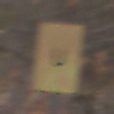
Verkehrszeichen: AnkuendigungOderFortsetzungUmleitungOhnePfeilsymbol
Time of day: Midday
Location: Outdoor (Nature)
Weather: Overcast
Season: Autumn
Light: Natural